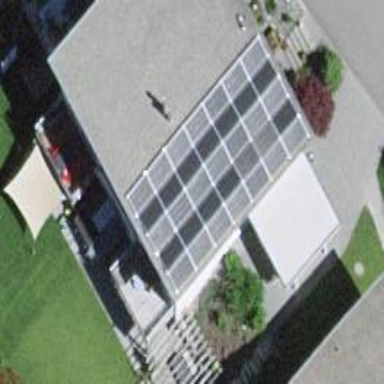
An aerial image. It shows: Solar photovoltaic panel generator located on building's roof.